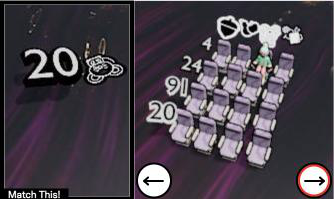
Task: seats
Answer: no